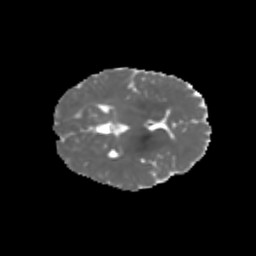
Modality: MD
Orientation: axial
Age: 6
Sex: female
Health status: healthy